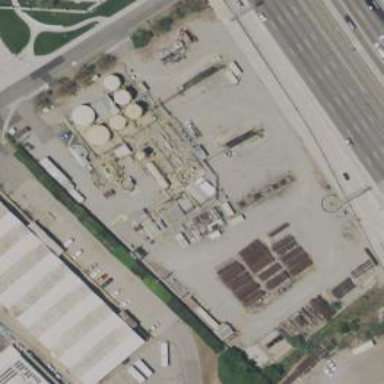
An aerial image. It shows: Industrial area primarily used for oil-related activities.